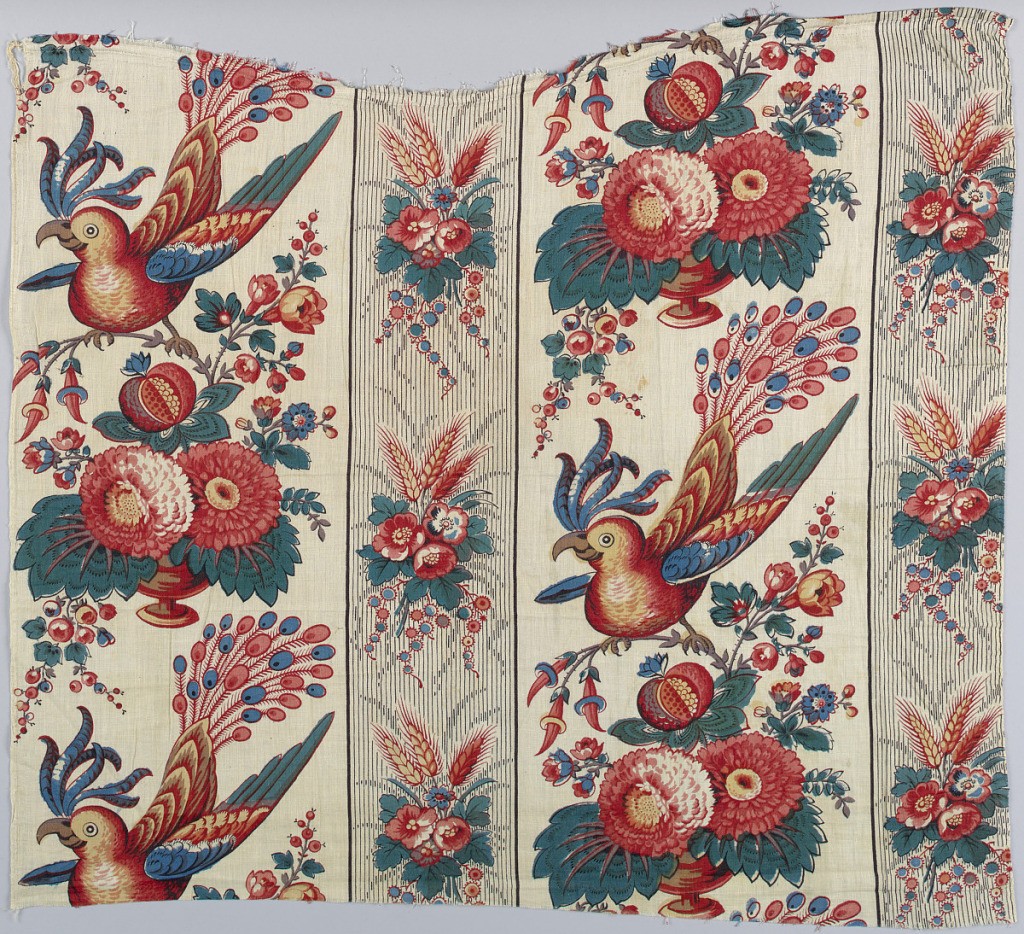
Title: Textile
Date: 1860–1879
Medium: cotton Technique: printed by engraved roller in red and black; block printed in blue, green and yellow on plain weave
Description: Laughting parrots and flowers arranged in stripes in a half-dropped repeat.